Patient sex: M
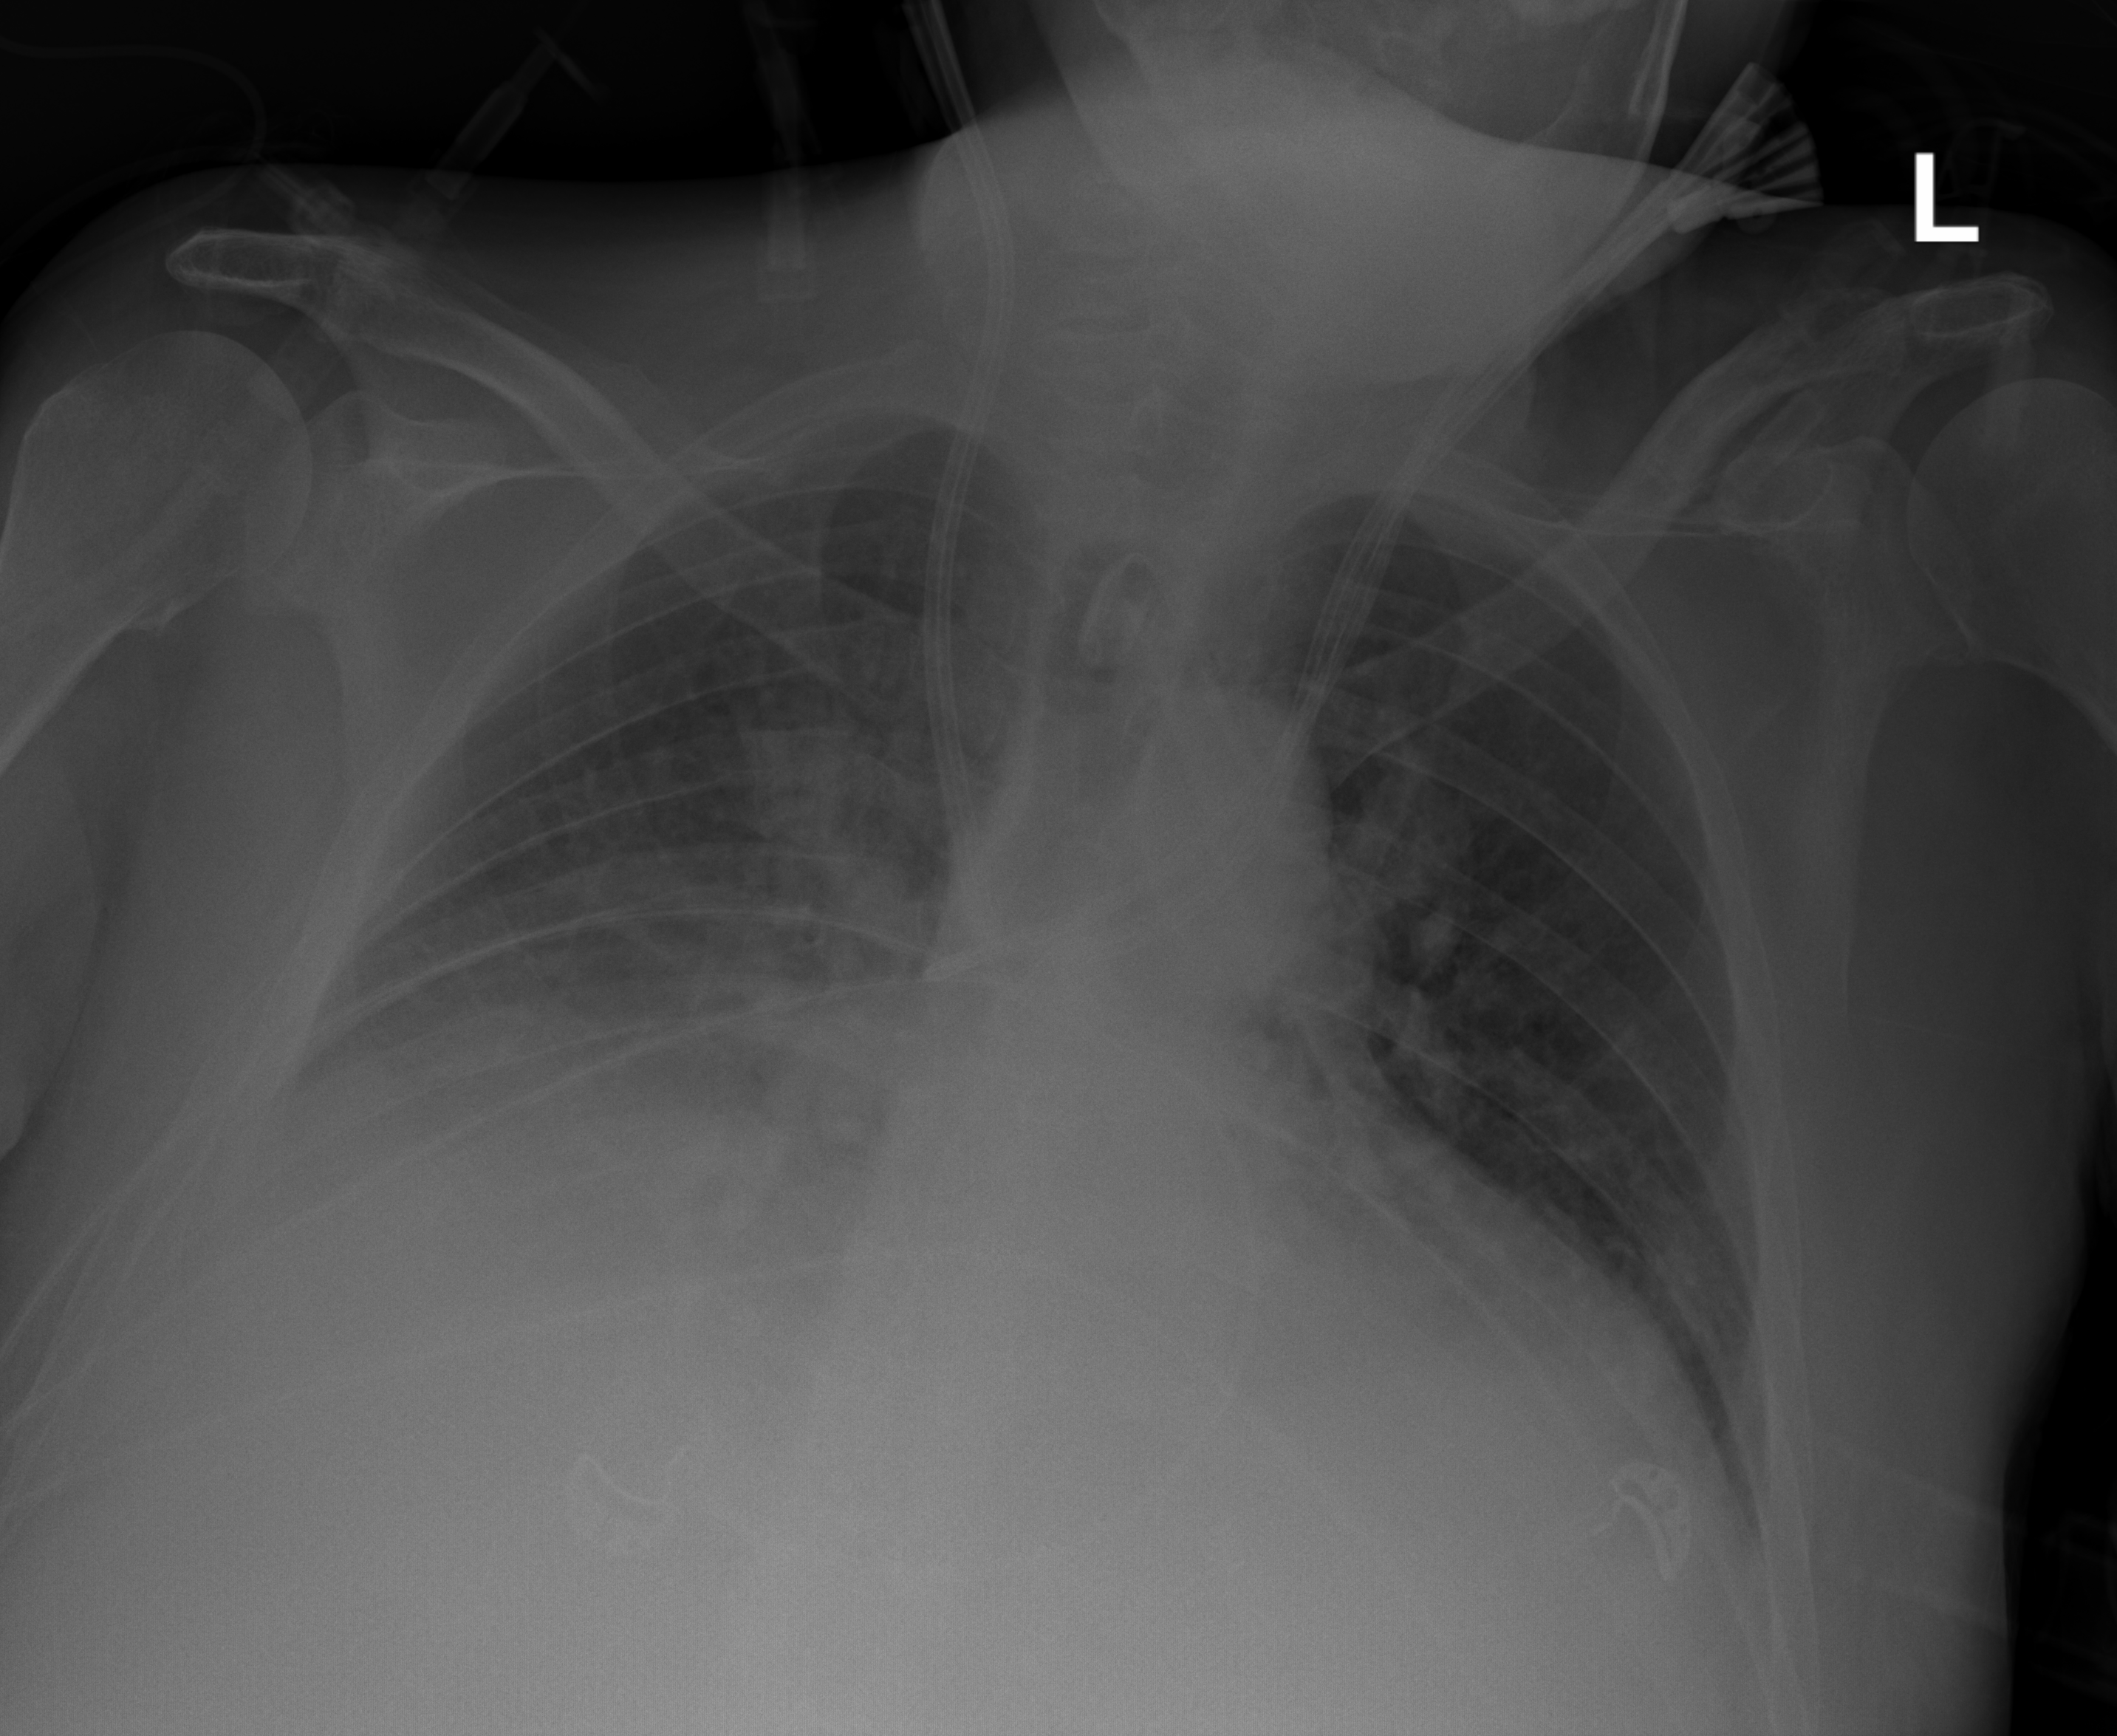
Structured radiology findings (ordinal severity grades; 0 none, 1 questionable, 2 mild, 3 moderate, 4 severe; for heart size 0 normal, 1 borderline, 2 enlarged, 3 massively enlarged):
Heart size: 2
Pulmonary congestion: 2
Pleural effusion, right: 3
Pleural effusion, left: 2
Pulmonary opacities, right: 1
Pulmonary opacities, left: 1
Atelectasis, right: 2
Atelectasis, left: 2